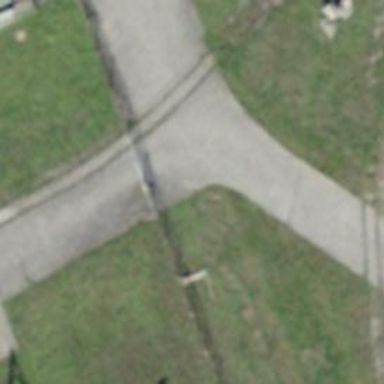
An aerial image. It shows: Disused railway spur.